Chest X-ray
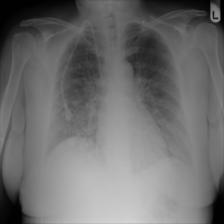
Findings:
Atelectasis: negative
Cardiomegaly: negative
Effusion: negative
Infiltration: negative
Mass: negative
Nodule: negative
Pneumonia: negative
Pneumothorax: negative
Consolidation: negative
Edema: positive
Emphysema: negative
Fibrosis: negative
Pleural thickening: negative
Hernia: negative